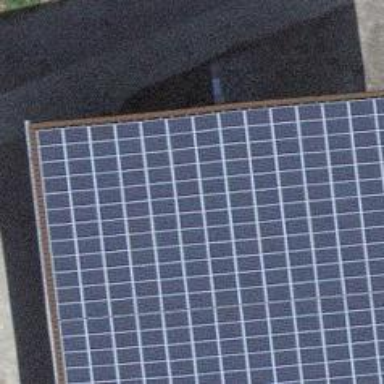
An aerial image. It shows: Solar power generator with photovoltaic panels.